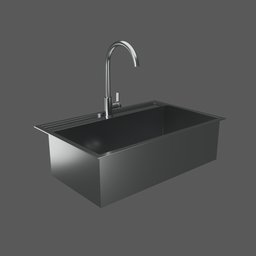
Label: appliances